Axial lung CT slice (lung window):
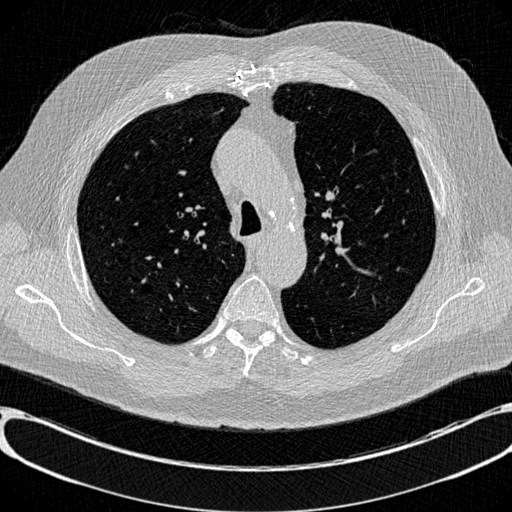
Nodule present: no